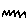
Label: zigzag